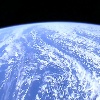
Label: cloud